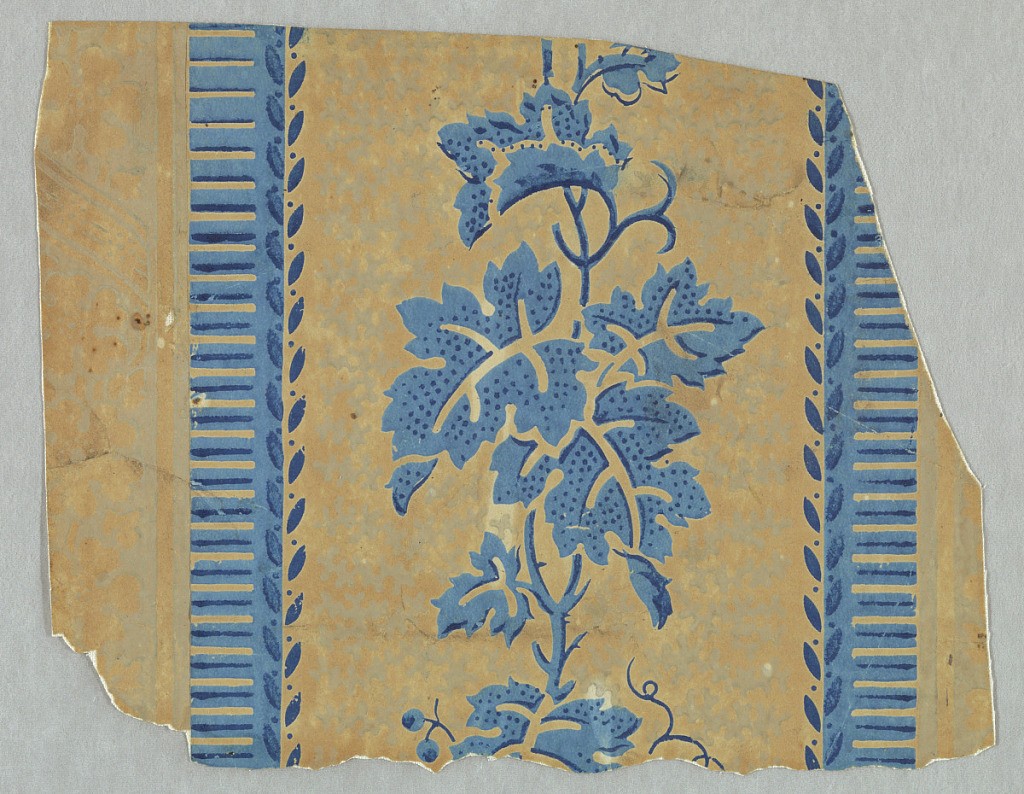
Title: Sidewall
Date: ca. 1850
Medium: Machine-printed paper
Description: Portion of an axial vine arrangement between denticulated stripes edged with leaf forms. Ground pattern of vermiculation. Printed in blues and white on ungrounded paper.